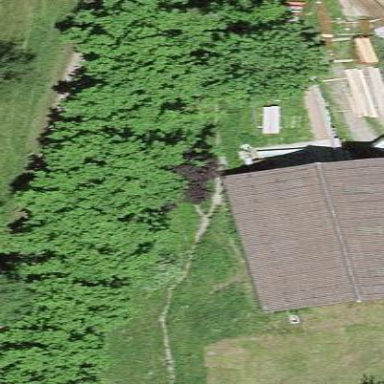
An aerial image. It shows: Shed.